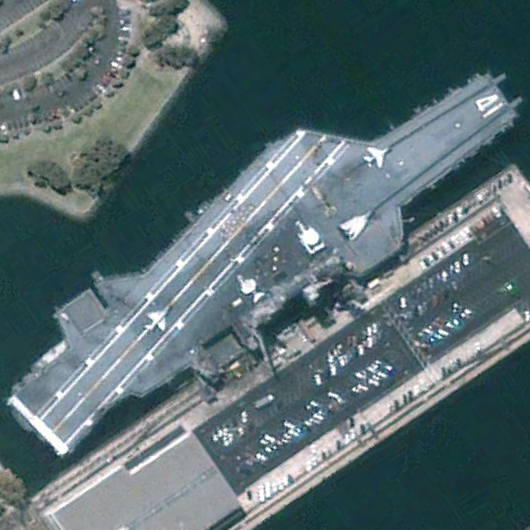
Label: Midway-class_aircraft_carrier